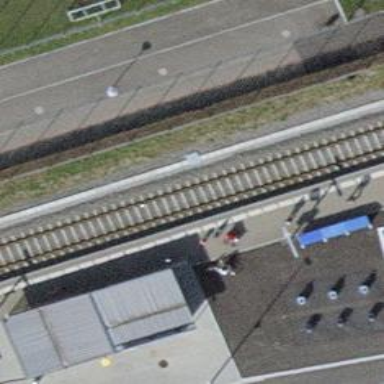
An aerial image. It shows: Stop position for public transport on the railway.